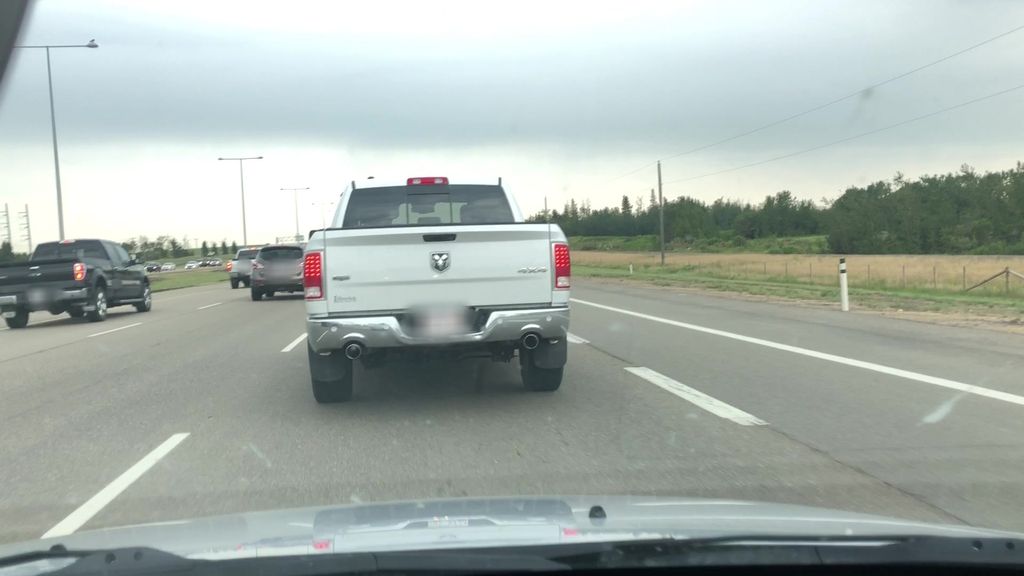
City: edmonton